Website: macys
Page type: delivery-shipping
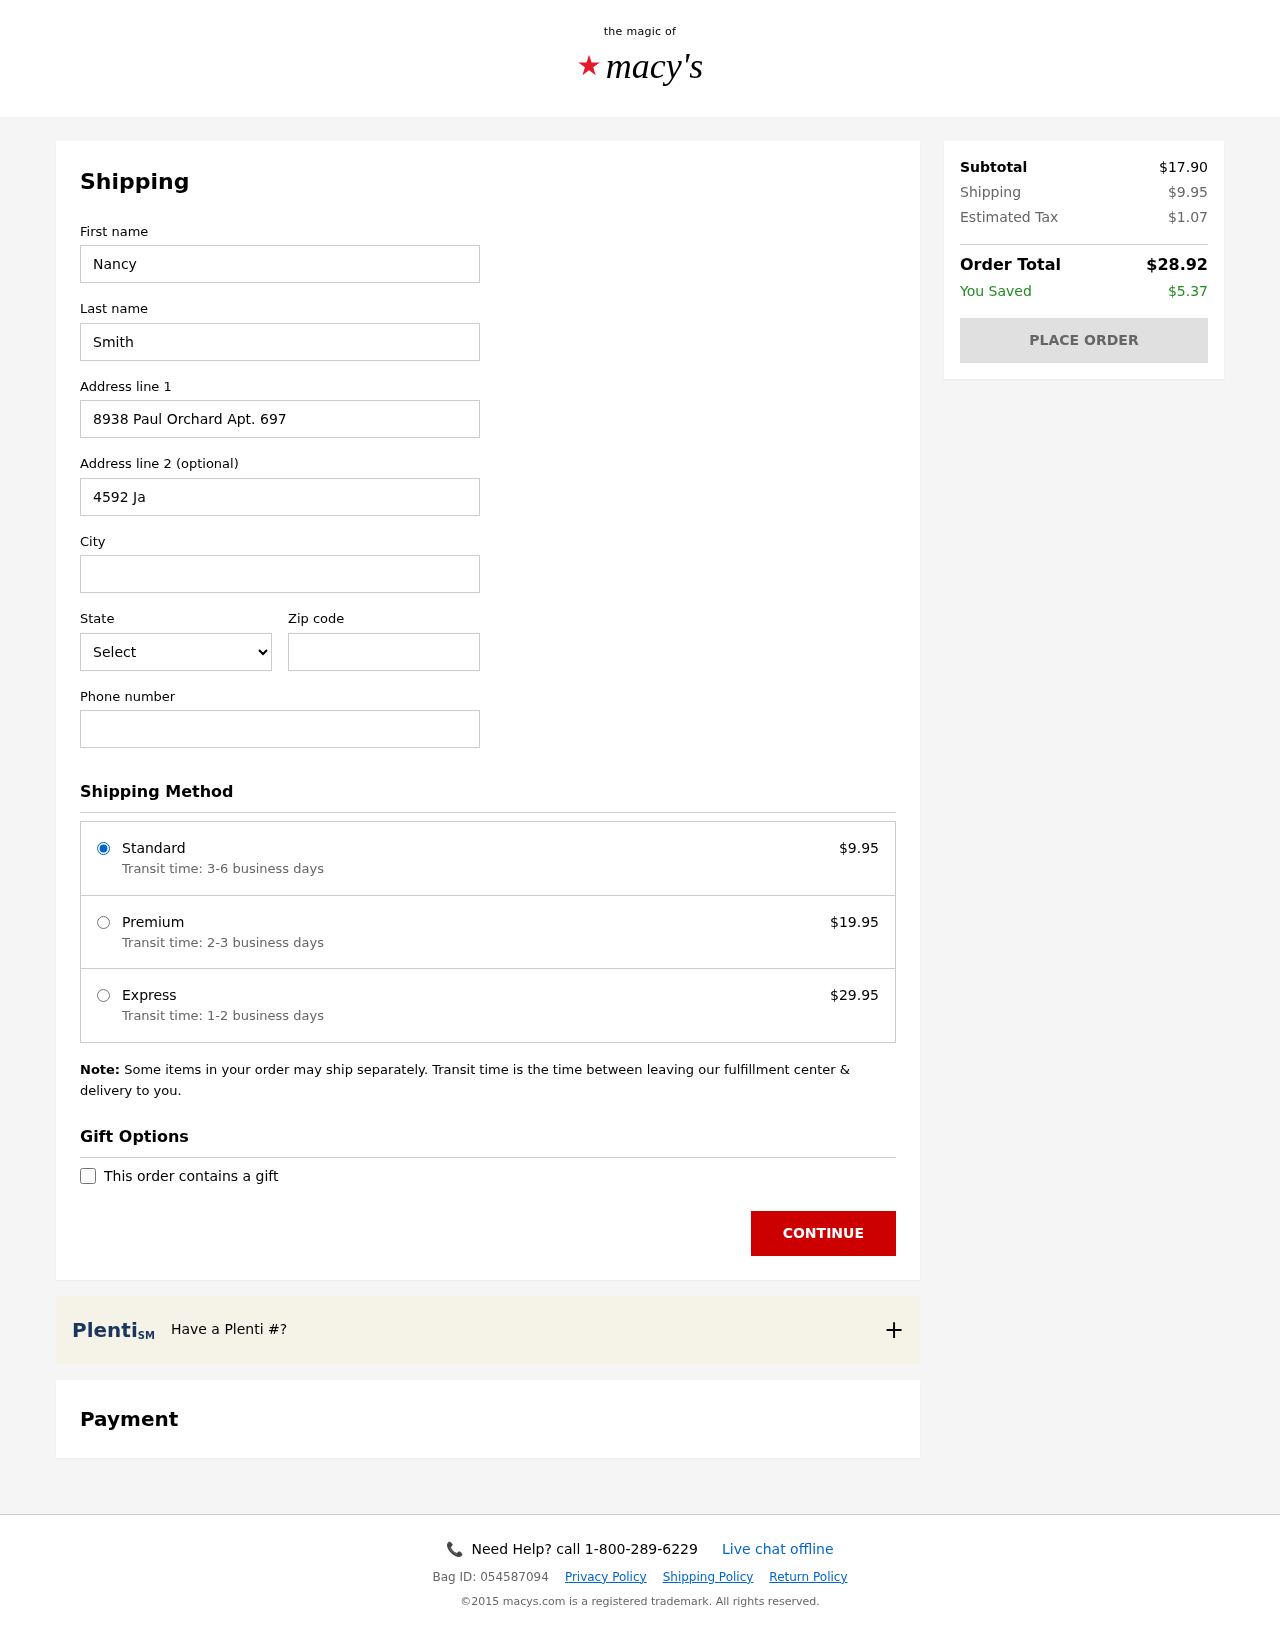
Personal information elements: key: PII_CITY
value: Hollowayshire
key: PII_FIRSTNAME
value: Nancy
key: PII_LASTNAME
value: Smith
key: PII_PHONE
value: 5657315807
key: PII_POSTCODE
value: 15287
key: PII_STATE_ABBR
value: MP
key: PII_STREET
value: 8938 Paul Orchard Apt. 697
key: PII_STREET2
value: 4592 Jacob Wall Apt. 009
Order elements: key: ORDER_SHIPPING_COST
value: $9.95
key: ORDER_SHIPPING_PREMIUM
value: $19.95
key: ORDER_SHIPPING_EXPRESS
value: $29.95
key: ORDER_SUBTOTAL
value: $17.90
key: ORDER_TAX
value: $1.07
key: ORDER_TOTAL
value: $28.92
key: ORDER_SAVINGS
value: $5.37